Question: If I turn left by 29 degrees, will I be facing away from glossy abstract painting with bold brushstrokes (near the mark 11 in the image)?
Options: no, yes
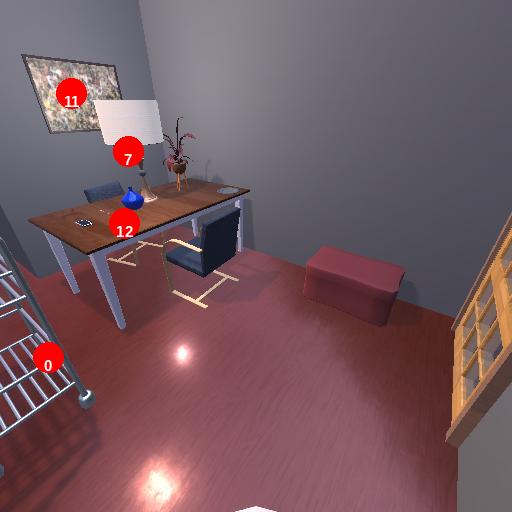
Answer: no